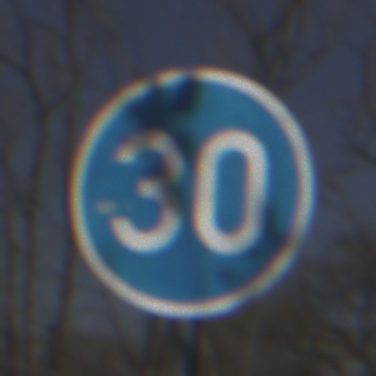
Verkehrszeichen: VorgeschriebeneMindestgeschwindigkeit
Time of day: Midday
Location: Outdoor (Nature)
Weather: Clear
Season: NotSpecified
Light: Natural